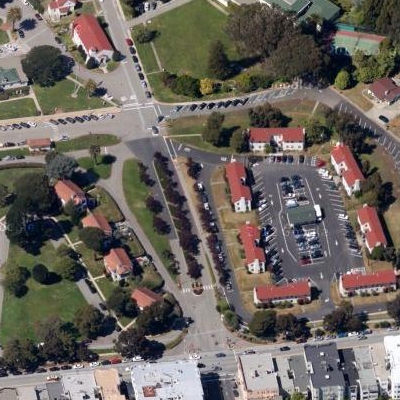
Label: Resident